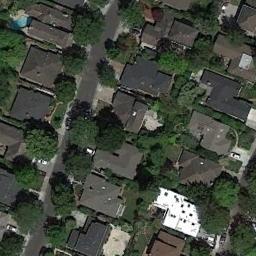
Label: medium_residential